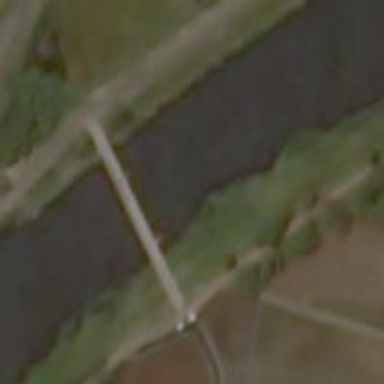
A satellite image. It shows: Unclassified road on bridge.